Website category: university
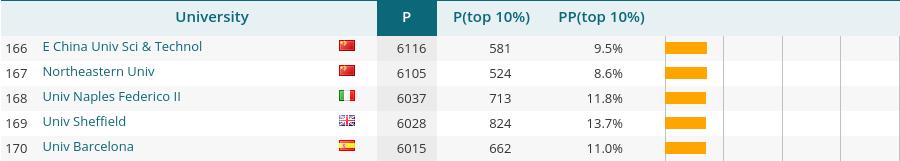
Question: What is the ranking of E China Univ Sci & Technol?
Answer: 166

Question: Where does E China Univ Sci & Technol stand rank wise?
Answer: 166

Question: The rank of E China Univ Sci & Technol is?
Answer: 166

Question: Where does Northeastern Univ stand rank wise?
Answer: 167

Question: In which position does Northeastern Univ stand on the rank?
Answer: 167

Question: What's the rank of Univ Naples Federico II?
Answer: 168

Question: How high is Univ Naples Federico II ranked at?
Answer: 168

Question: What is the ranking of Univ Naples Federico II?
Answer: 168

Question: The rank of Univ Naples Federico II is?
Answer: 168

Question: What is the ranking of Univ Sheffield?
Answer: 169

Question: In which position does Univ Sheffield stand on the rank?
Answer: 169

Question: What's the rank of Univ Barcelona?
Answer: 170

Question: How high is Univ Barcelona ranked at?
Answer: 170

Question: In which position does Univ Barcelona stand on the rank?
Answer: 170

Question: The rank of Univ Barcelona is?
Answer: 170

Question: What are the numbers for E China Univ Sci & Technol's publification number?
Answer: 6116

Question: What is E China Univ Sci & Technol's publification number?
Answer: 6116

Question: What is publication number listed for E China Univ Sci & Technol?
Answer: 6116

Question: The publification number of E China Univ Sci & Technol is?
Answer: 6116

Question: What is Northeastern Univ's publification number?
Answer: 6105

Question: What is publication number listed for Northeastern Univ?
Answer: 6105

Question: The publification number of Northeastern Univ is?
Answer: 6105

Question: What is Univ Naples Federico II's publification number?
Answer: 6037

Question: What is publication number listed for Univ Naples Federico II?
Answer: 6037

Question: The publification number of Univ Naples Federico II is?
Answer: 6037

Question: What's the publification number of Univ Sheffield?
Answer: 6028

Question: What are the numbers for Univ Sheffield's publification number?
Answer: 6028

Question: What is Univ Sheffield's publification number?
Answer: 6028

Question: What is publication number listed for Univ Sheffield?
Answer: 6028

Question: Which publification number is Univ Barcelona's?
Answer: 6015

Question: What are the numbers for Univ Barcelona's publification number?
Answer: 6015

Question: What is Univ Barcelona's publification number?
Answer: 6015

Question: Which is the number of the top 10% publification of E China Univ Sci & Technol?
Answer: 581

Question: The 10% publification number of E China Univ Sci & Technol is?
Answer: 581

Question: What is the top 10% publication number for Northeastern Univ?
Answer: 524

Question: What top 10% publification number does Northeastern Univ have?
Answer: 524

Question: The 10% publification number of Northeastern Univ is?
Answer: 524

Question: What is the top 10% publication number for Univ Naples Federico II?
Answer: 713

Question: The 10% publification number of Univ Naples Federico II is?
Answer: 713

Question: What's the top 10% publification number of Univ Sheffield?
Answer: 824

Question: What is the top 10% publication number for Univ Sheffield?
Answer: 824

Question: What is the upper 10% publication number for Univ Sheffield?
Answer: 824

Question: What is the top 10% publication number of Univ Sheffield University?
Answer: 824

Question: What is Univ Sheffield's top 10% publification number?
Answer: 824

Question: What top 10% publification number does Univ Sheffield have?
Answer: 824

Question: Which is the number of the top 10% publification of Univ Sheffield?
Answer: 824

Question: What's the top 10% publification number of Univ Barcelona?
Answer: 662

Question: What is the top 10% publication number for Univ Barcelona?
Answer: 662

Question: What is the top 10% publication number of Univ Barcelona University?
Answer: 662

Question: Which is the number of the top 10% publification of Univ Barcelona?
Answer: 662

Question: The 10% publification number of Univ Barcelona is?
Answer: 662

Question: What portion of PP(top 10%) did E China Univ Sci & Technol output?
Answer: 9.5%

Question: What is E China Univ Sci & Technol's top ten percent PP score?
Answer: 9.5%

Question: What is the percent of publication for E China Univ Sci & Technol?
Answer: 9.5%

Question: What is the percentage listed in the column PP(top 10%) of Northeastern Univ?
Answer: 8.6%

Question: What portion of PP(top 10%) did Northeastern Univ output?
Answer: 8.6%

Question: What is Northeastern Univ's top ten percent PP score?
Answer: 8.6%

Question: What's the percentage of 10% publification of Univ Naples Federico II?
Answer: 11.8%

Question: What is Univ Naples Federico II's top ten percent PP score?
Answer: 11.8%

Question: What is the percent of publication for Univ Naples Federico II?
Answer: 11.8%

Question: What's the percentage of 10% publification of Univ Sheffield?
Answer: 13.7%

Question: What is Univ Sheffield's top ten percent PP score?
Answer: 13.7%

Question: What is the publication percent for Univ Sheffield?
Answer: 13.7%

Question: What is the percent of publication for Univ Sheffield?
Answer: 13.7%